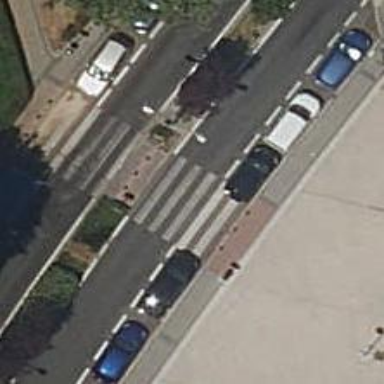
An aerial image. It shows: Bollard.